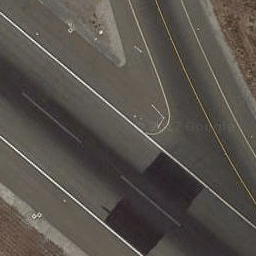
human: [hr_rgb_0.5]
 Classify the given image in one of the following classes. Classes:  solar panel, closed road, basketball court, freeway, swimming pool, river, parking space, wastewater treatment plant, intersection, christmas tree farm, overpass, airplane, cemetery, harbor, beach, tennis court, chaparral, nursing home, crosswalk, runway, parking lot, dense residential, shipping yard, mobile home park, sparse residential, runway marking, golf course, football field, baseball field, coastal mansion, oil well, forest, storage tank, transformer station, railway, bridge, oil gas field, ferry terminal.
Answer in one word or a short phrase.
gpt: runway